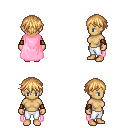
a pixel art fantasy rpg character, female body template, human, tanned skin, pink cape, white pants, light blonde short bangs hairstyle, leather bracers, four views (front, back, left, right), 2x2 character sprite sheet, small pixel art, hard edges, no anti-aliasing